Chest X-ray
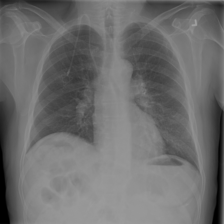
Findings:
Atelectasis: positive
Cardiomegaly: negative
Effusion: negative
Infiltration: negative
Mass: negative
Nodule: negative
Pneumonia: negative
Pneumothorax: negative
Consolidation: negative
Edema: negative
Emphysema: negative
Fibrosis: negative
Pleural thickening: negative
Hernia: negative